Question: I have two tables in Oracle, 'EmployeeMaster' and 'EmployeeMarks'.
I want to write a SQL query to get results like shown in this screenshot:

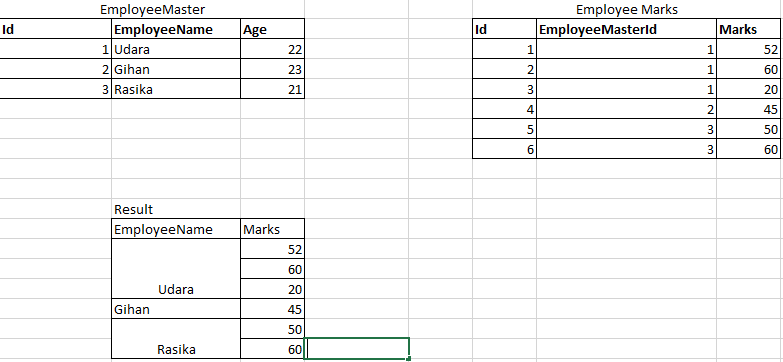
Answer: To get the values, use 'JOIN':
'''
select
e.employeename,
m.marks
from employee_master e
join employee_marks m on e.id = m.employeemasterid;
'''
Always use modern explicit 'JOIN' syntax.
The cell merging shouldn't be done in SQL as SQL is not the suitable tool for this.
Do this in application code.